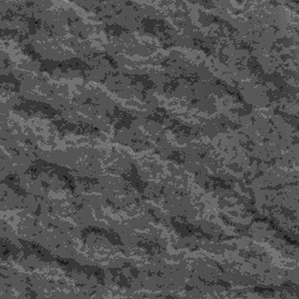
Label: frost